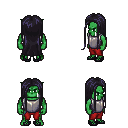
a pixel art fantasy rpg character, male body template, orc, green skin, steel chest armor, red pants, raven extra-long hairstyle, ghillies, four views (front, back, left, right), 2x2 character sprite sheet, small pixel art, hard edges, no anti-aliasing